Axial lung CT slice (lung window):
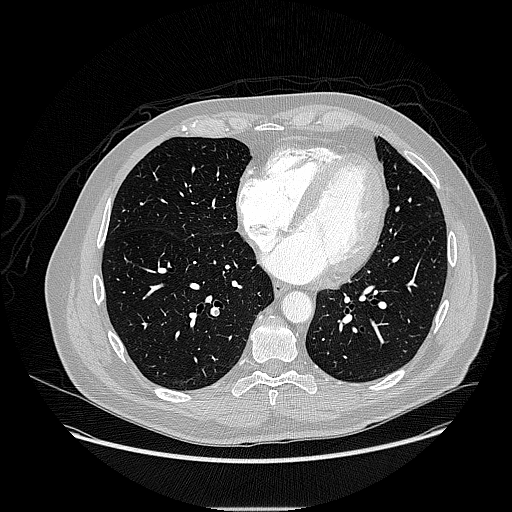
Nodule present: no